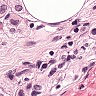
Metastatic tissue present: yes